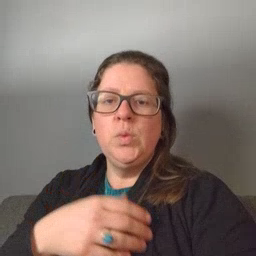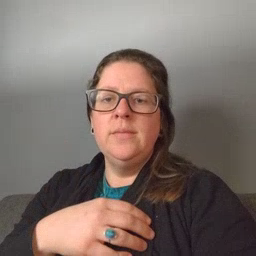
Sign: close